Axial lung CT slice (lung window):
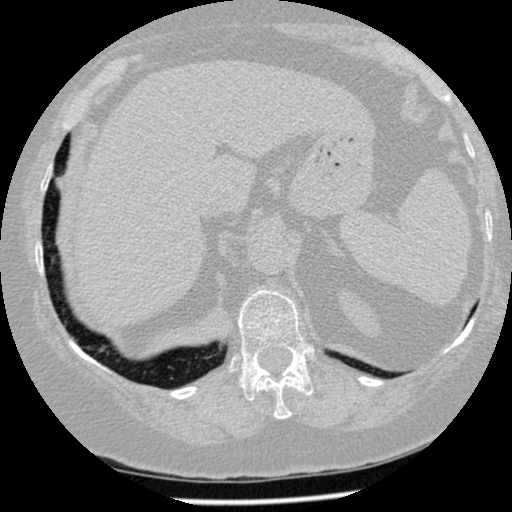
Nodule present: no